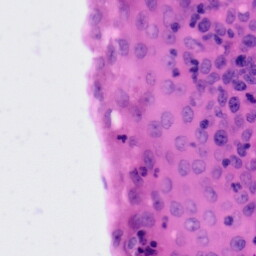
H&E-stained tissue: Tonsil